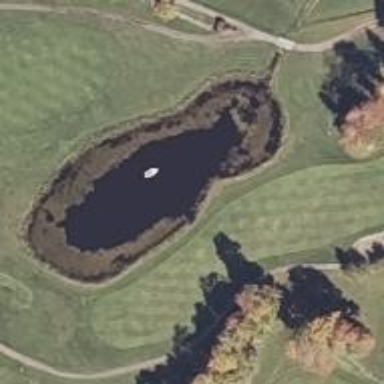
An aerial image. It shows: View of golf hole.